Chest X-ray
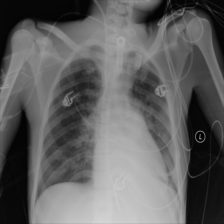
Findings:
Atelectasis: negative
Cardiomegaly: negative
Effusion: negative
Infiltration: negative
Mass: negative
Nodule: negative
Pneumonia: negative
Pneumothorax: negative
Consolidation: negative
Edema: negative
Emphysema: negative
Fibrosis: negative
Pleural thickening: negative
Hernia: negative